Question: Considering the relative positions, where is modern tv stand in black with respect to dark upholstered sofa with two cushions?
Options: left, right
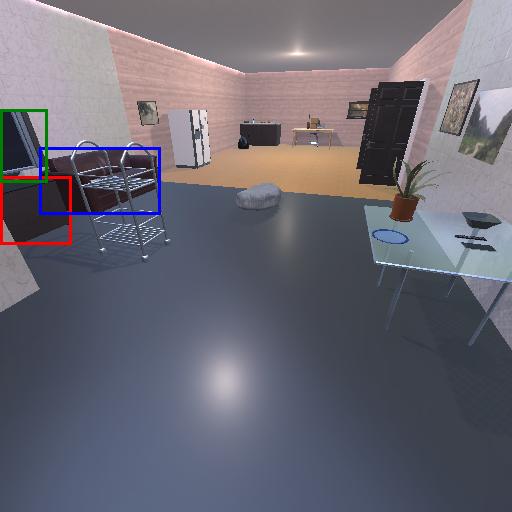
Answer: left